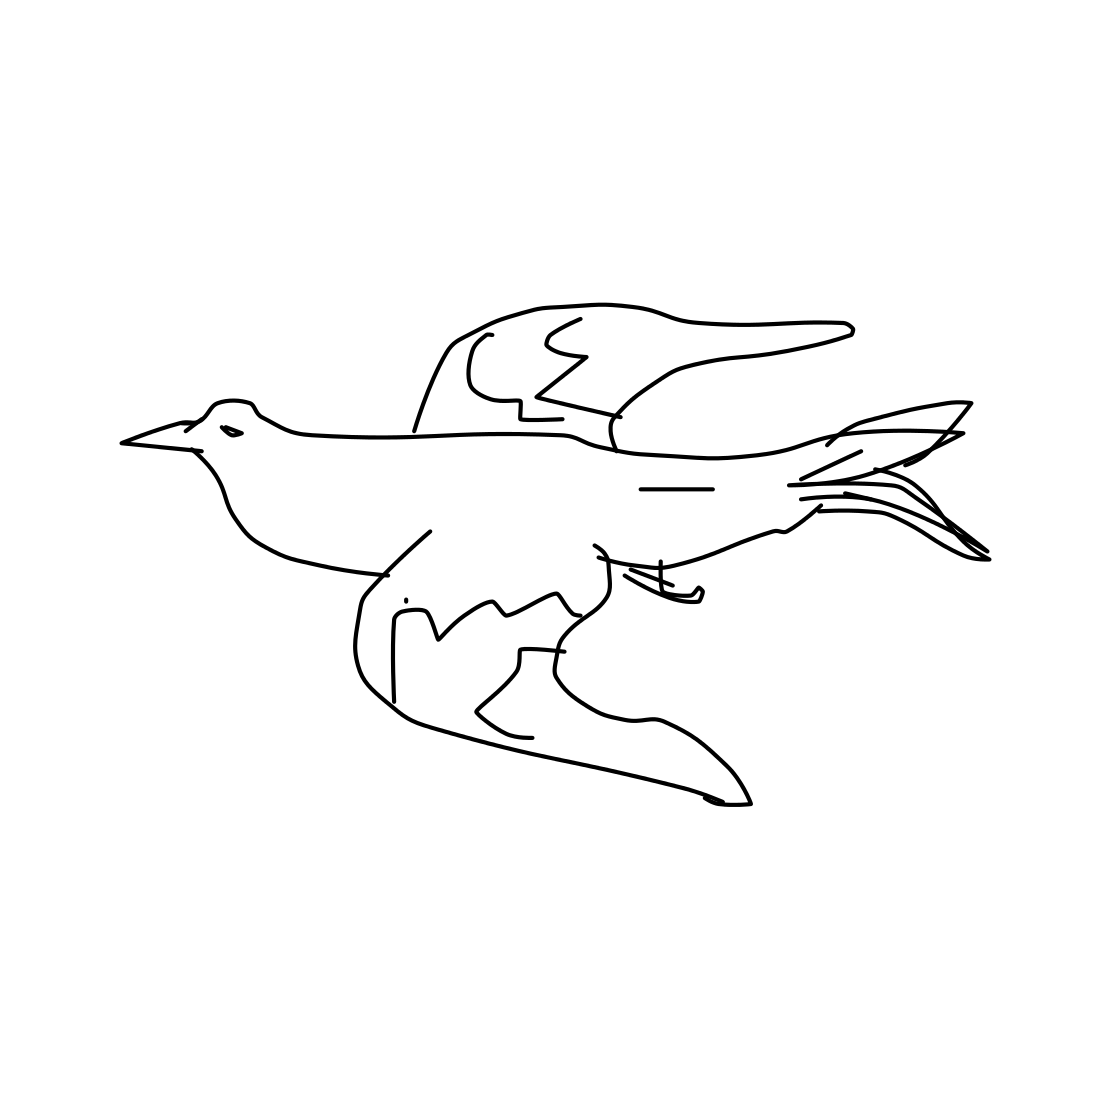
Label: flying bird